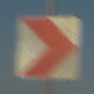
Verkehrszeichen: RichtungstafelnInKurvenKleinLinks
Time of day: SunriseSunset
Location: Outdoor (Beach)
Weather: Clear
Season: NotSpecified
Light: Natural